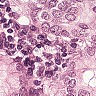
Metastatic tissue present: yes